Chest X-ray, AP view. Patient: 55 years old, sex F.
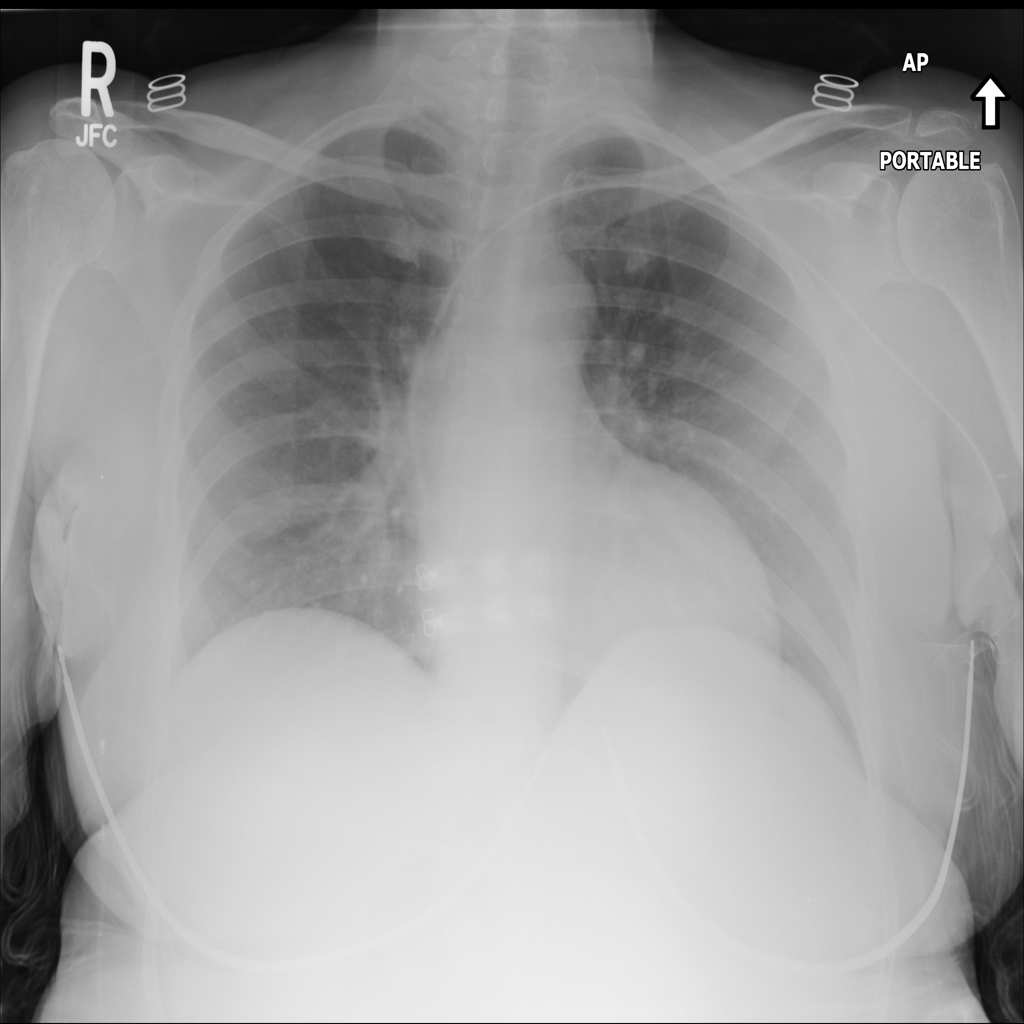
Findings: No Finding